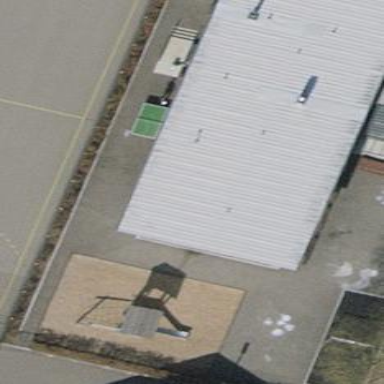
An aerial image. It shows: Building with flat roof.